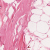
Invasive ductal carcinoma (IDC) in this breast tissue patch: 0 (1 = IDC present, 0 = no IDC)